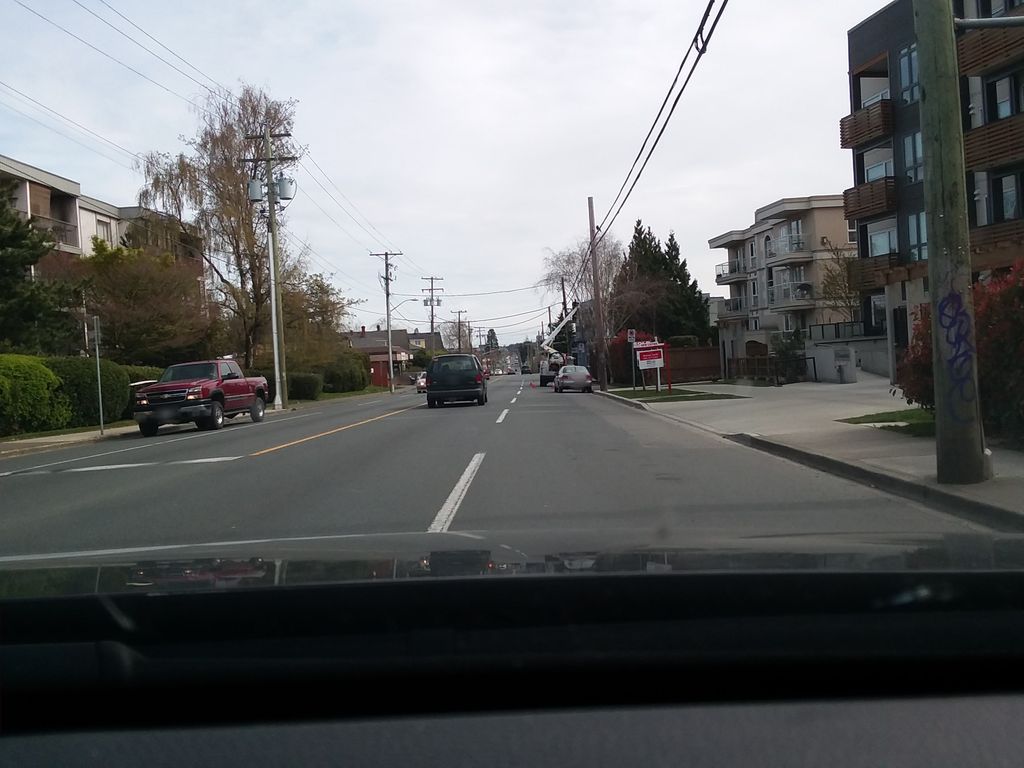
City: victoria